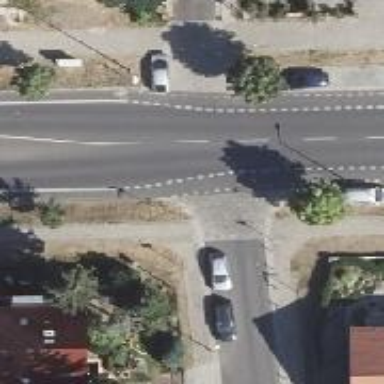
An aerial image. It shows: Residential road with asphalt surface. Both sides have sidewalks.